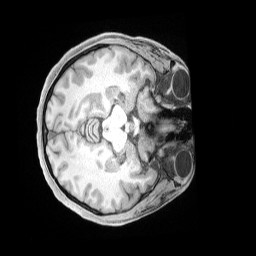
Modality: T1w
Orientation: axial
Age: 35
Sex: female
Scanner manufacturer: siemens
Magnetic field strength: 3 T
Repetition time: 2 s
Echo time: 0.00211 s